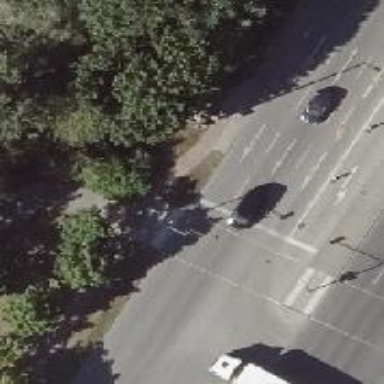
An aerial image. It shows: Road with traffic signals.